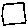
Label: square